Interaction volume radius: 10 \u00c5
Interaction volume height: 30 \u00c5
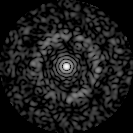
Disorder parameter: 0.8391